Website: apple
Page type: review-order
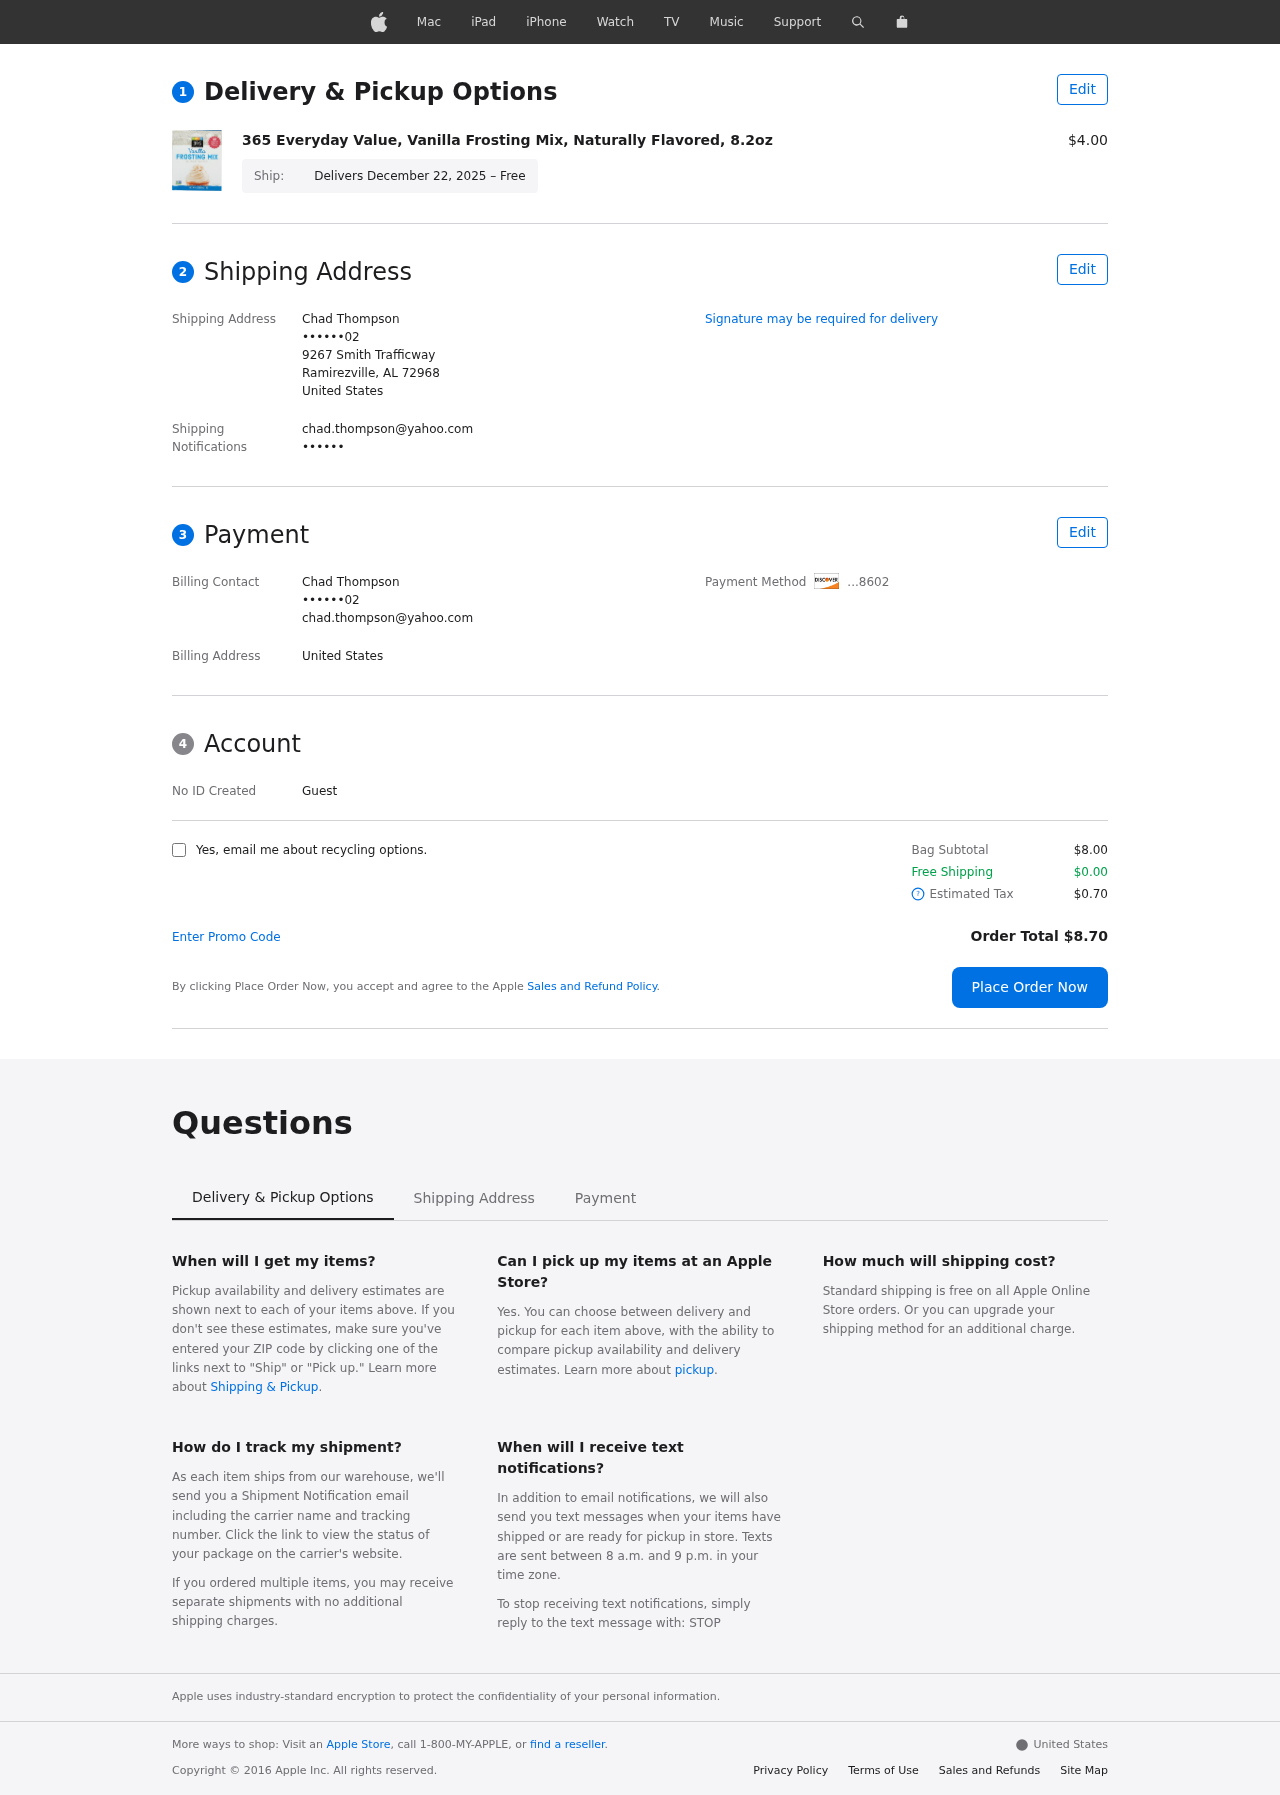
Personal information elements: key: PII_CARD_LAST4
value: ...8602
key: PII_CITY_STATE_ZIP
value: Ramirezville, AL 72968
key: PII_COUNTRY
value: United States
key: PII_EMAIL
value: chad.thompson@yahoo.com
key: PII_FULLNAME
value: Chad Thompson
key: PII_PHONE
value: ••••••02
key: PII_STREET
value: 9267 Smith Trafficway
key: PII_ALT_PHONE
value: ••••••
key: PII_FIRSTNAME
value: Chad
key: PII_LASTNAME
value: Thompson
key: PII_FULLNAME2
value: Chad Thompson
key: PII_FULLNAME3
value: Chad Thompson
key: PII_FIRSTNAME2
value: Chad
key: PII_FIRSTNAME3
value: Chad
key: PII_LASTNAME2
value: Thompson
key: PII_LASTNAME3
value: Thompson
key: PII_FIRSTNAME_DERIVED
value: Chad
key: PII_LASTNAME_DERIVED
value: Thompson
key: PII_FULLNAME_DERIVED
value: Chad Thompson
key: PII_NAME_FULL_DERIVED
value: Chad Thompson
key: PII_CARD_EXPIRY_MONTH
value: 02
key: PII_DOB_MONTH
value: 02
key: PII_EMAIL2
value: chad.thompson@yahoo.com
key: PII_EMAIL3
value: chad.thompson@yahoo.com
Product elements: key: PRODUCT1_NAME
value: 365 Everyday Value, Vanilla Frosting Mix, Naturally Flavored, 8.2oz
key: PRODUCT1_PRICE
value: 4
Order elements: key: ORDER_DELIVERY_DATE
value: Delivers December 22, 2025 – Free
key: ORDER_SUBTOTAL
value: $8.00
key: ORDER_SHIPPING_COST
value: $0.00
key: ORDER_TAX
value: $0.70
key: ORDER_TOTAL
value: Order Total $8.70